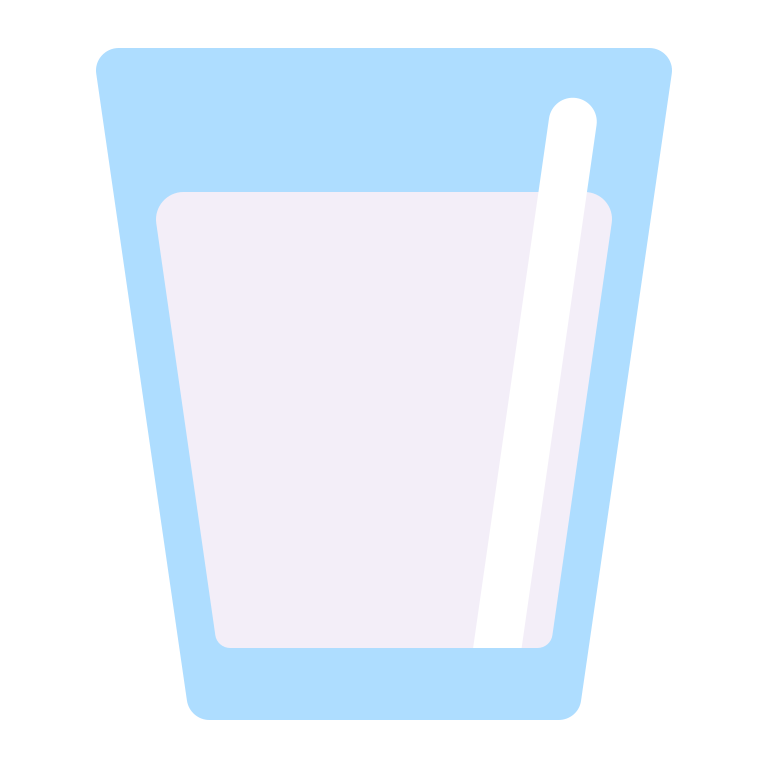
glass of milk flat